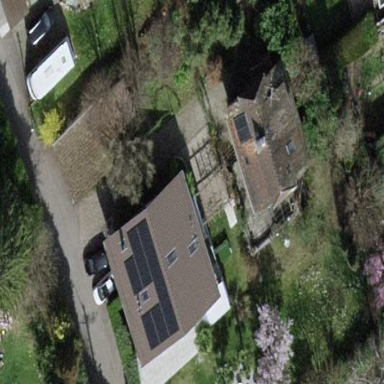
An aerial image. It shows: Garden enclosed by fence.